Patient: sex F, age 43
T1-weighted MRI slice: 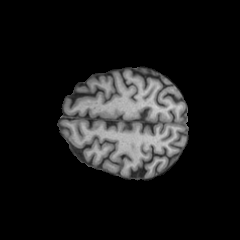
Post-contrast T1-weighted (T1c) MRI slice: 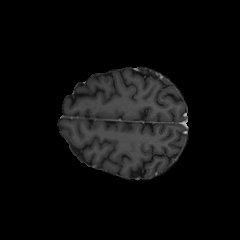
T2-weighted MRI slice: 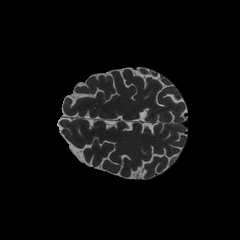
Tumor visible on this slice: no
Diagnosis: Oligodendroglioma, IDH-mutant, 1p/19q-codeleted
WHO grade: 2